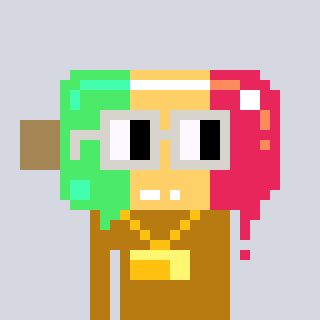
a pixel art character with square light gray glasses, a icepop-shaped head and a gold-colored body on a cool background